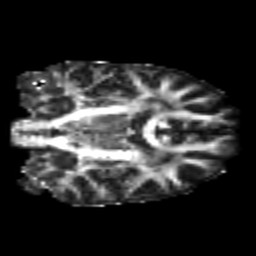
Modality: FA
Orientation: coronal
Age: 26
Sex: male
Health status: healthy
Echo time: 0.074 s